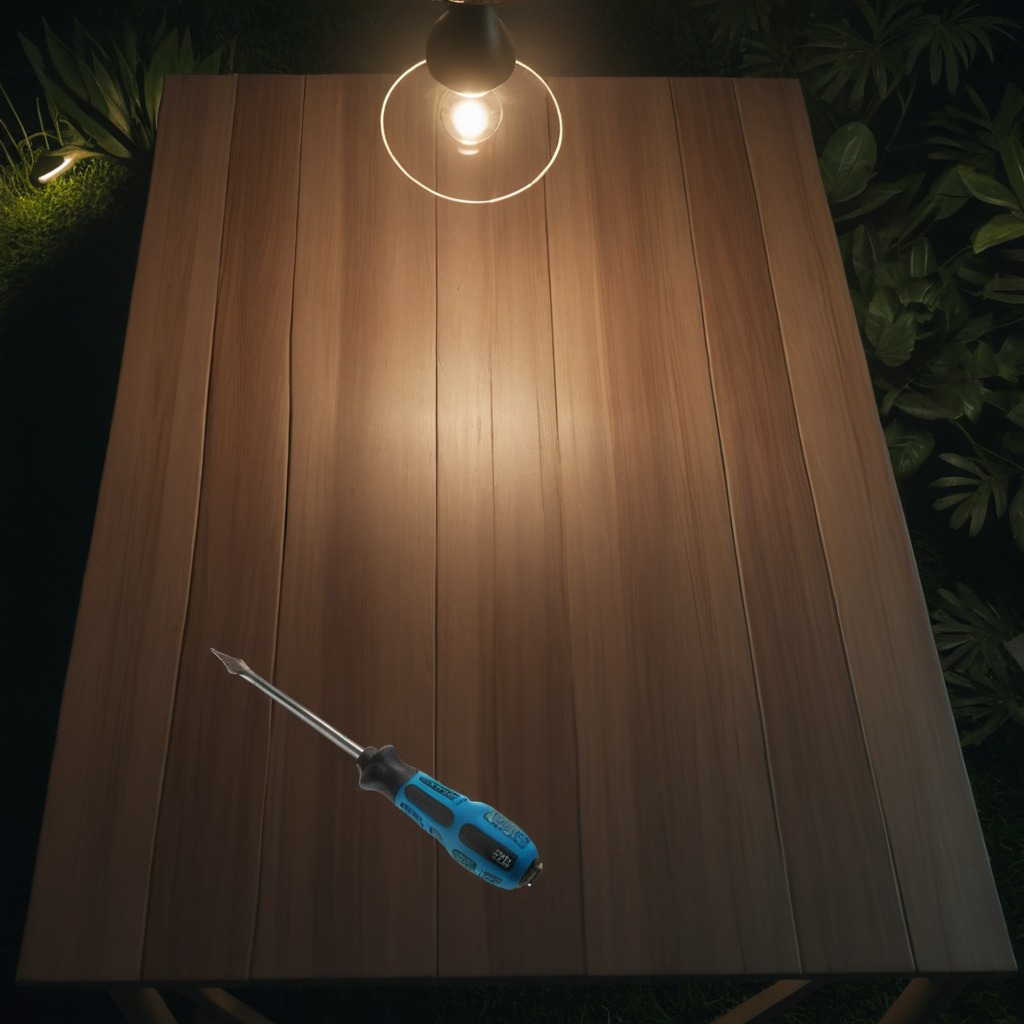
A screwdriver is lying on a wooden table inside a jungle field workshop tent at night.